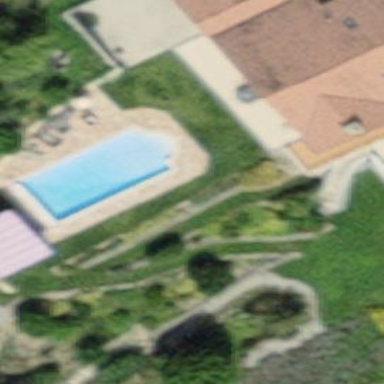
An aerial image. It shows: Swimming pool located in leisure land.